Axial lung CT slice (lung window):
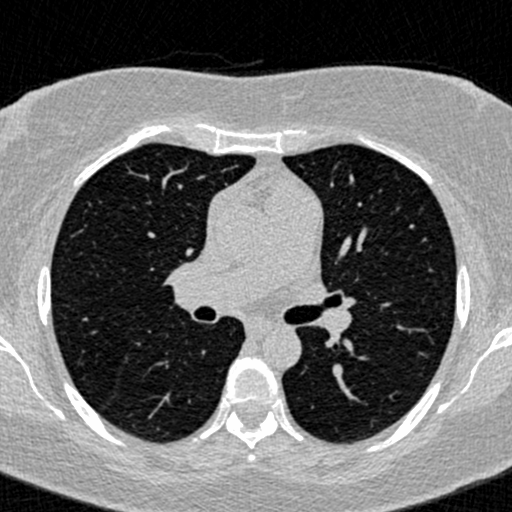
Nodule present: no